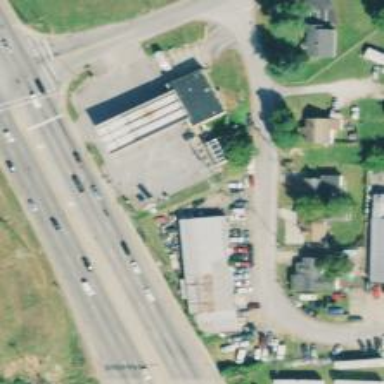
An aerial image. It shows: Convenience shop.